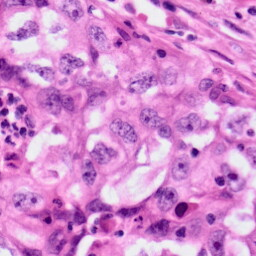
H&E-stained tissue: Lung